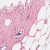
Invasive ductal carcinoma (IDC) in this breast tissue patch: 0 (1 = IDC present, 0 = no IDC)